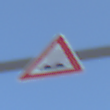
Verkehrszeichen: UnebeneFahrbahn
Umgebung: Outdoor, Nature
Tageszeit: Midday
Wetter: Clear
Licht: Natural
Jahreszeit: NotSpecified
Kontrast: HighContrast